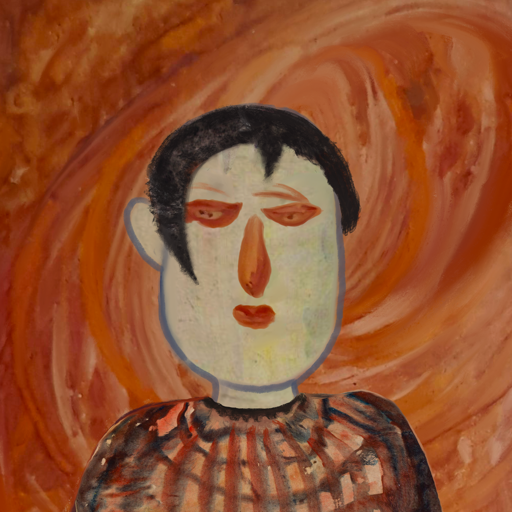
Background: Pious_Lady, Head And Neck Front: Hill_Girl, Face Front: Pious_Lady, Bust: Orphan, Hair Front: Roy_Bahadur, Head Accessory: Blank, Second Necklace: Blank, Necklace: Blank, Baby: Blank